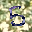
Label: 5